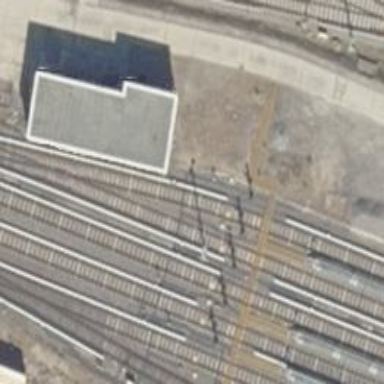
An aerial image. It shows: Electrified rail passing through service yard.